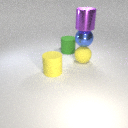
large yellow rubber sphere below large blue metal sphere